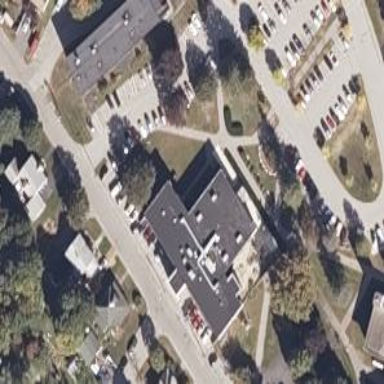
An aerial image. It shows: College building.